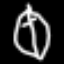
Label: leaf